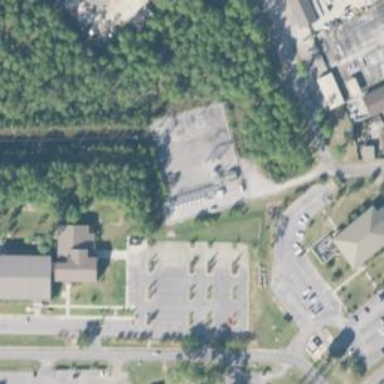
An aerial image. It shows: There is distribution substation enclosed by fence.